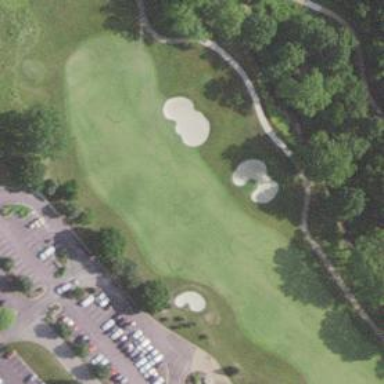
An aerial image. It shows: Golf hole.